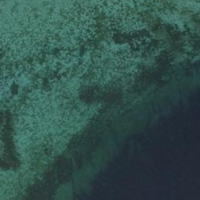
EUNIS habitat code: 14
Species observed at this site:
Chroicocephalus ridibundus
Tachybaptus ruficollis
Phalacrocorax carbo
Podiceps cristatus
Cygnus olor
Larus michahellis
Anas platyrhynchos
Aythya ferina
Anser anser
Aythya fuligula